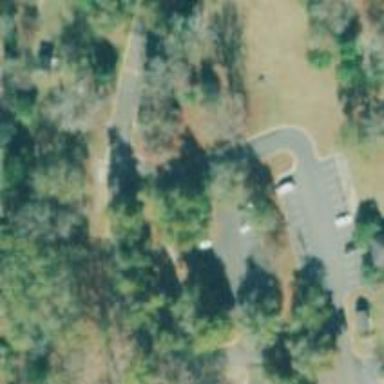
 perfect for leisurely sports activities."